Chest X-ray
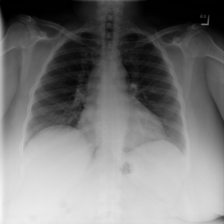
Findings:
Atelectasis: negative
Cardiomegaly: negative
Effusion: negative
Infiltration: negative
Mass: negative
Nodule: negative
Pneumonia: negative
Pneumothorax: negative
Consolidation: negative
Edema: negative
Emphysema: negative
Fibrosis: negative
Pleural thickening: negative
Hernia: negative